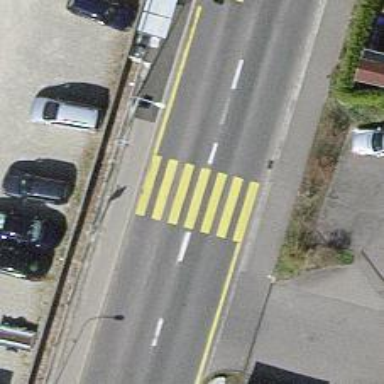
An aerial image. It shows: Marked crossing on footway.